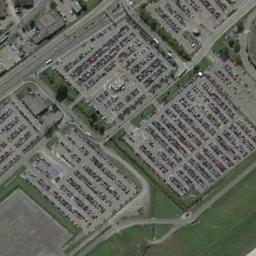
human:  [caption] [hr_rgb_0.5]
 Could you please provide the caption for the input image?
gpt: Many cars of different styles and colors are on the parking lot .

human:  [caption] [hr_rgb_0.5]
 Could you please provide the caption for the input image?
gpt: Some parking lots have lots of cars arranged neatly in lines .

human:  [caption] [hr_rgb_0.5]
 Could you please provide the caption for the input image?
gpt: Seven rows of cars were parked in the parking lot .

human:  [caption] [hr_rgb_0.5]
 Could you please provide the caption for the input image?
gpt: The parking lot is full of cars next to the grass .

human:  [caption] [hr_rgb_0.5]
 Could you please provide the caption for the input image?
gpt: There are green lawns beside the parking lots .